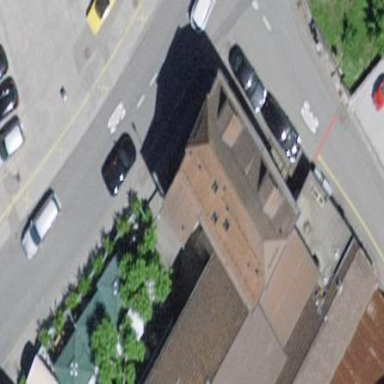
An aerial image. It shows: Restaurant building.